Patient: sex M, age 73
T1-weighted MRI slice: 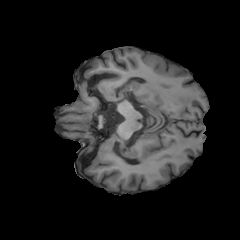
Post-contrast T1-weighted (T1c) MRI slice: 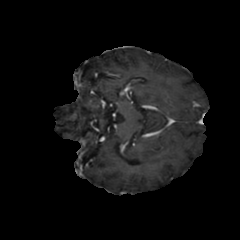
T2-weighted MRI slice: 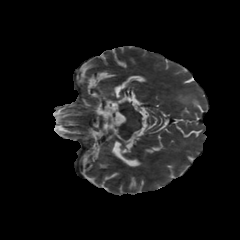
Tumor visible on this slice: no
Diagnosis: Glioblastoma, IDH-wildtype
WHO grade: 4